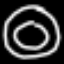
Label: donut